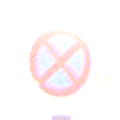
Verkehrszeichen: AbsolutesHalteverbot
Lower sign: SonstigeOderMehrspurigeFahrzeuge3
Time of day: SunriseSunset
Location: Outdoor (Suburban)
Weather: PartlyCloudy
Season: NotSpecified
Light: Natural